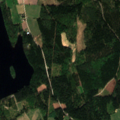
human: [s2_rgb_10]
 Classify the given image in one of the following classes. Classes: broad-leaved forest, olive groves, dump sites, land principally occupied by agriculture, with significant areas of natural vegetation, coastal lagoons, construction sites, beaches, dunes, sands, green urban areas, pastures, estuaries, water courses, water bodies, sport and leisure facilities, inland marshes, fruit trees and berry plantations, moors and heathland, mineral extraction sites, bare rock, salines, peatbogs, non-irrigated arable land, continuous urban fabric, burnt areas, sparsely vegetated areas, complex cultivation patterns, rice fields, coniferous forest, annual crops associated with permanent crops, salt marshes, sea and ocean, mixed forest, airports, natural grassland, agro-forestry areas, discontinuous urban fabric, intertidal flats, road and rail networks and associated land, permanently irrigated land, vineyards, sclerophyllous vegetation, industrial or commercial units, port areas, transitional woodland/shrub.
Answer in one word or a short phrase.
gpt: land principally occupied by agriculture, with significant areas of natural vegetation, coniferous forest, mixed forest, water bodies